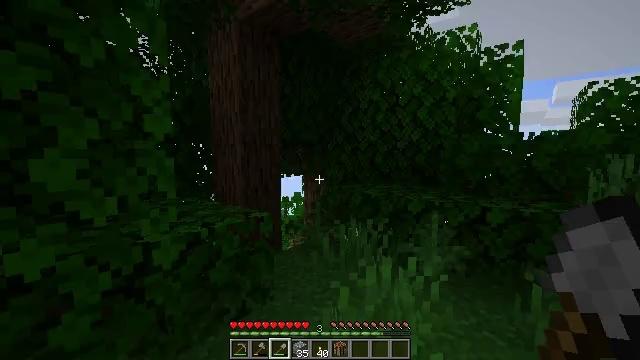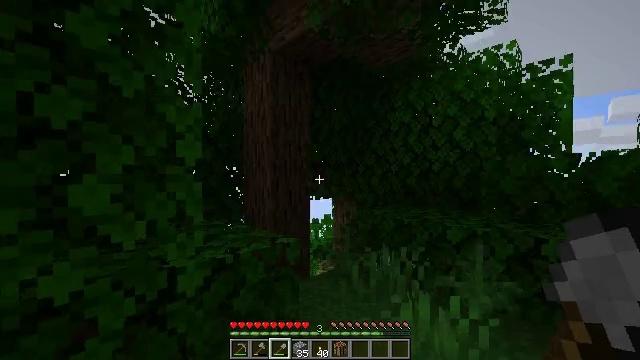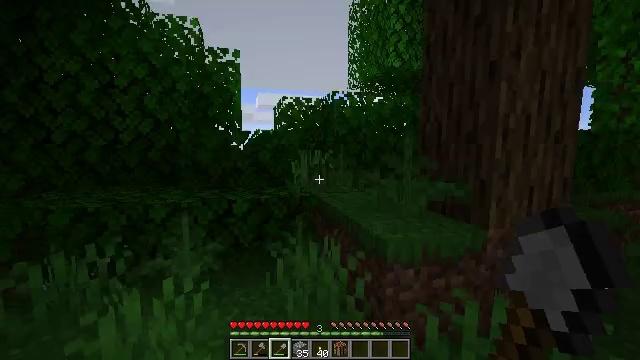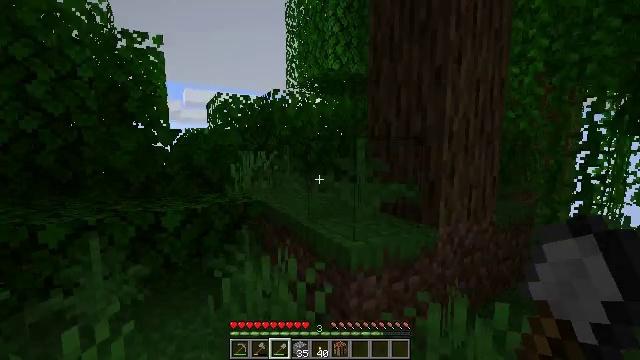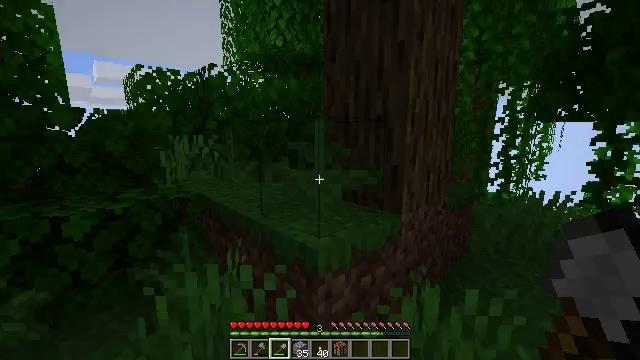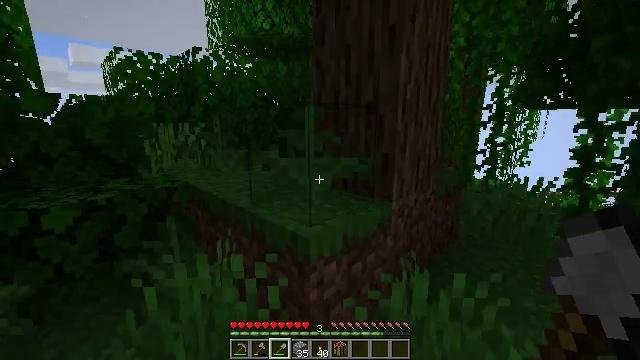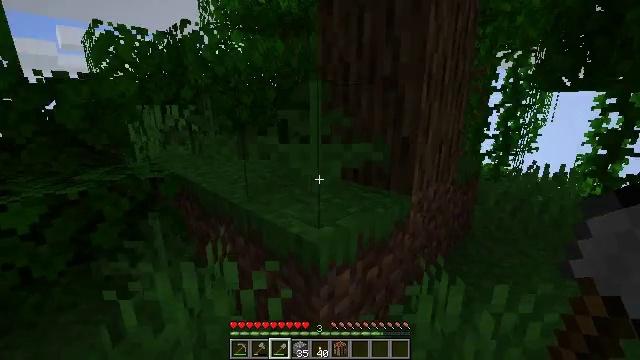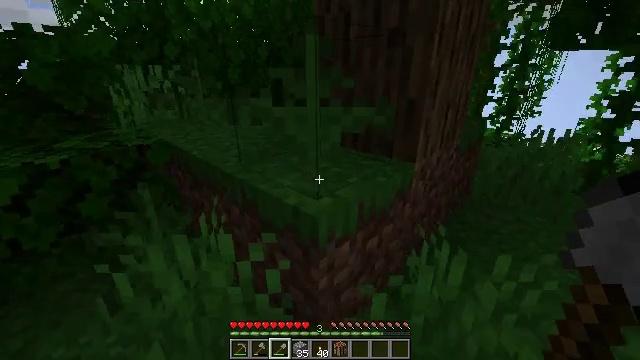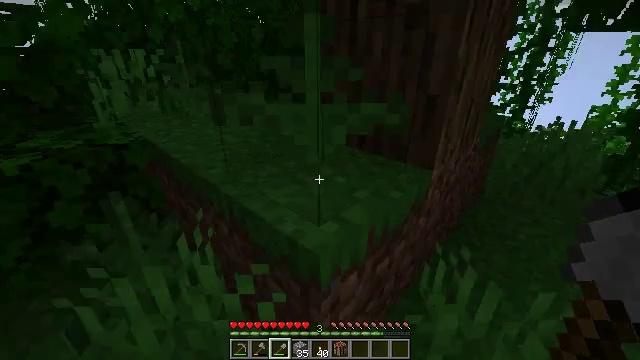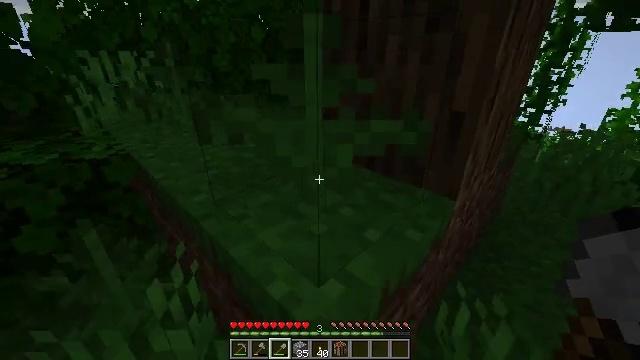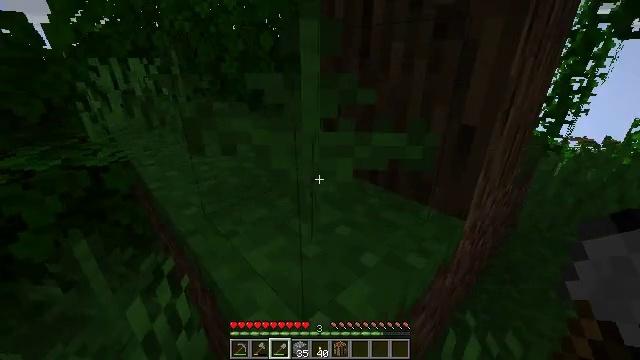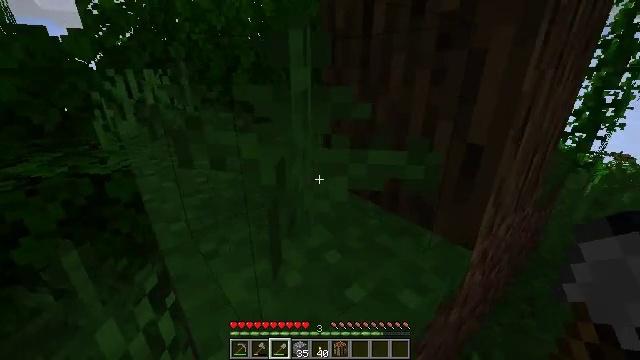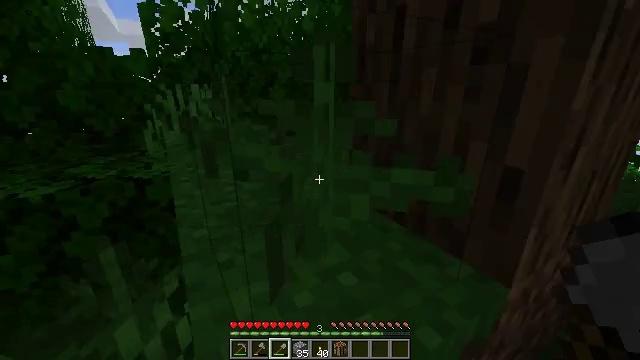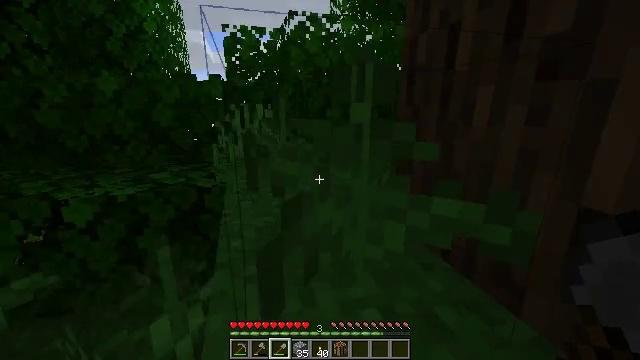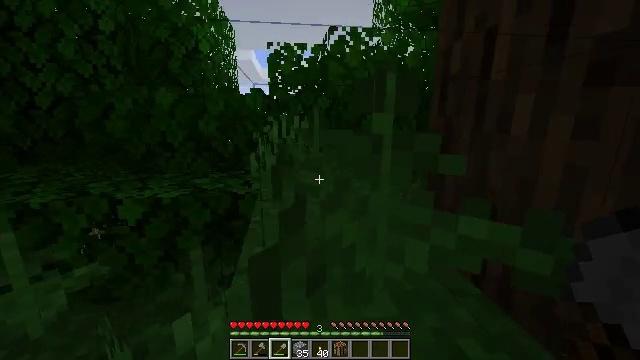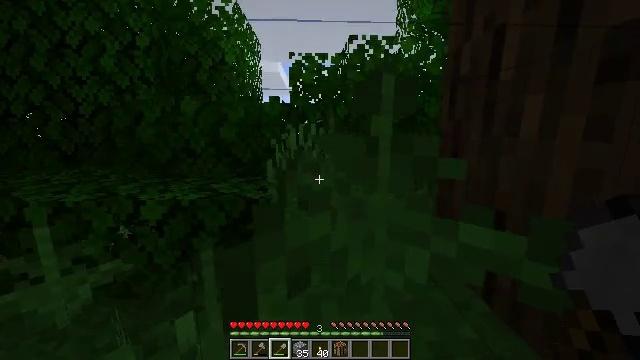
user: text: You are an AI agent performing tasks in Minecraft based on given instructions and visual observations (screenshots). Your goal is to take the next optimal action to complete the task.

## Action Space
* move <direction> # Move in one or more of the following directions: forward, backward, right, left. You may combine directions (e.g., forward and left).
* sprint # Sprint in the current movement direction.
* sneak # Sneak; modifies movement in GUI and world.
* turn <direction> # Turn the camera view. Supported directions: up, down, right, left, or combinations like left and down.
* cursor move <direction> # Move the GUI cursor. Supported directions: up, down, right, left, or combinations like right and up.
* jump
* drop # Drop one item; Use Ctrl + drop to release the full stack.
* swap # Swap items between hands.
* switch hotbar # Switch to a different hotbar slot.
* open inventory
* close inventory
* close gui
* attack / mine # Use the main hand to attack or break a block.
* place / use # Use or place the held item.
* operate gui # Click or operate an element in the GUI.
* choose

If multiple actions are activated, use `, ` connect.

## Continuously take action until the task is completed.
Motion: motion action
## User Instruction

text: Attack the melon to collect it.
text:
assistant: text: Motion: move forward
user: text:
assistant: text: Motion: move forward, turn right and down
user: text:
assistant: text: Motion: move forward, turn right
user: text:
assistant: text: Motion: move forward, turn right and down
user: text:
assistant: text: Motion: move forward, turn right and down
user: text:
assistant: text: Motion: move forward, turn down
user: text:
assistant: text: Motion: move forward, turn down
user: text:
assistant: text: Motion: move forward, turn down
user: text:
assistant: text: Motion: move forward
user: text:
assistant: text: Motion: move forward, turn left and up
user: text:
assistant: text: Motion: move forward, turn left and up
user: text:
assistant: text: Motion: move forward, turn left and up
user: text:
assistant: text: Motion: move forward, turn left and up
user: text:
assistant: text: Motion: move forward, turn left and up
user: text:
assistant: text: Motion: move forward, turn left and up
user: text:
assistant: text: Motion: move forward, turn left and up
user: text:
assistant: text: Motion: move forward
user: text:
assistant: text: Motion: move forward, jump
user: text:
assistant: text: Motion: move forward, jump
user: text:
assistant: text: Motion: move forward, jump
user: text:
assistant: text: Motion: move forward, jump
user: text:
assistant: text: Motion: move forward
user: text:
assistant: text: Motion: move forward
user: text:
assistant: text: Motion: move forward
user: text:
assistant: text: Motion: move forward
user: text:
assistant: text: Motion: move forward
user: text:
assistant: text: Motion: move forward, turn left
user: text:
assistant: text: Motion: move forward, turn left
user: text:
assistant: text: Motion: move forward and move left
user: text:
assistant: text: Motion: move forward and move left